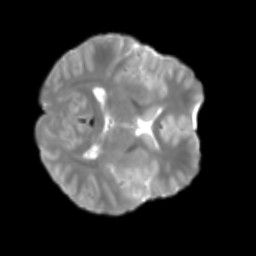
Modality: T2w
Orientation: axial
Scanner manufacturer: siemens
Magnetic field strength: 3 T
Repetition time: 4 s
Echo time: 0.0594 s